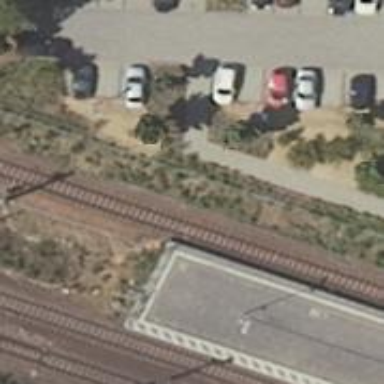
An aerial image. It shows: Railway signal.